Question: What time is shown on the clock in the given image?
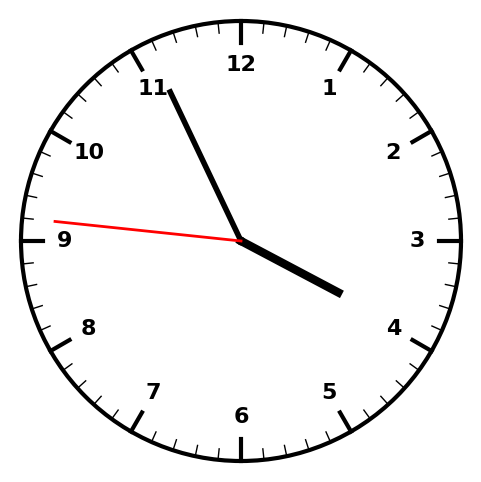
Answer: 03:55:46